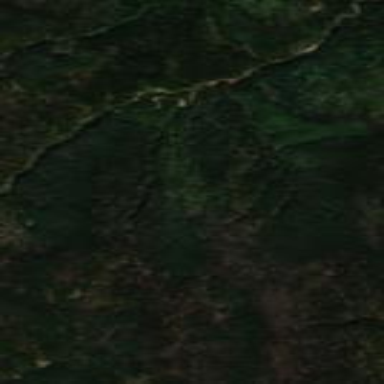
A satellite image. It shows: Coniferous forest area.